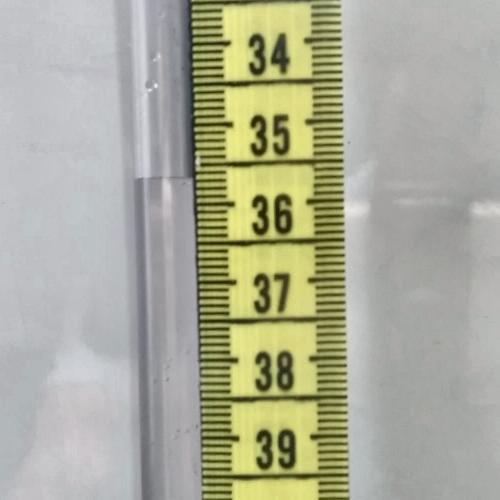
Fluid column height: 35.7 cm